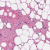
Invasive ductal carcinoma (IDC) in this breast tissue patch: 0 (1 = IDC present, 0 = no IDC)